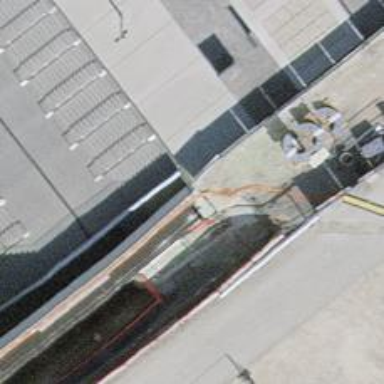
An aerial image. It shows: Wall barrier.